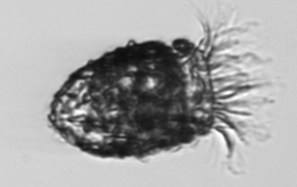
Label: Stenosemella_pacifica